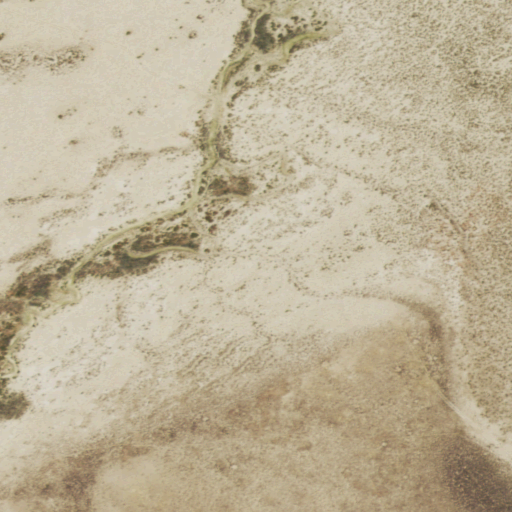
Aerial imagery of valley in Wyoming named Creston Draw containing only shrub